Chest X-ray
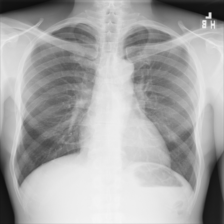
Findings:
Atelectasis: negative
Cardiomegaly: negative
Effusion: negative
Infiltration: negative
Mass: negative
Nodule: negative
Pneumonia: negative
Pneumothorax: negative
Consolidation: negative
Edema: negative
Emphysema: negative
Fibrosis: negative
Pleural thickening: negative
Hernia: negative